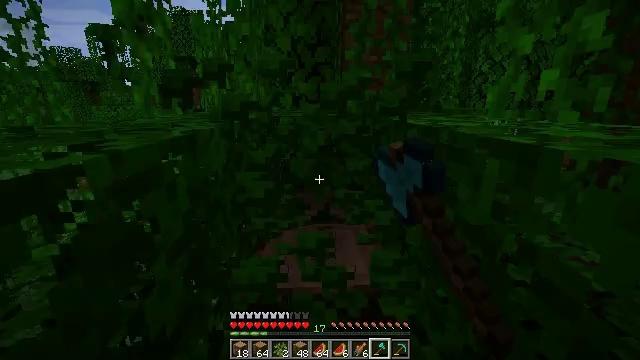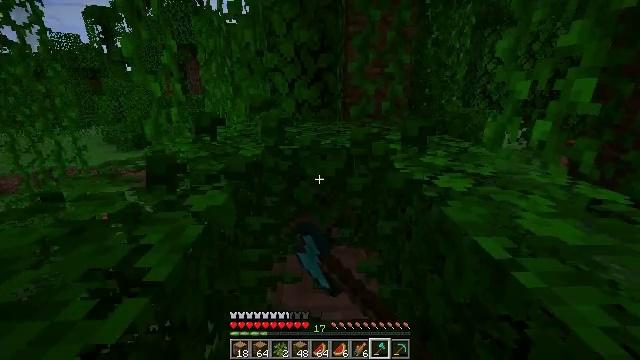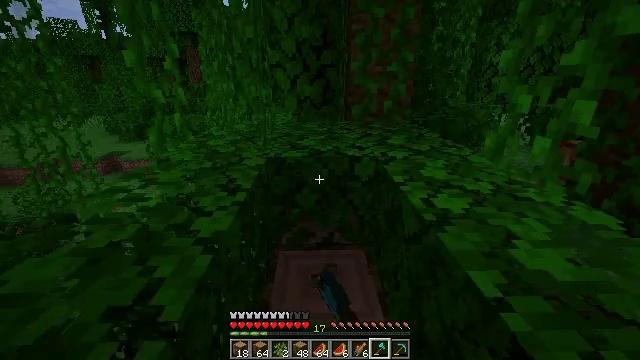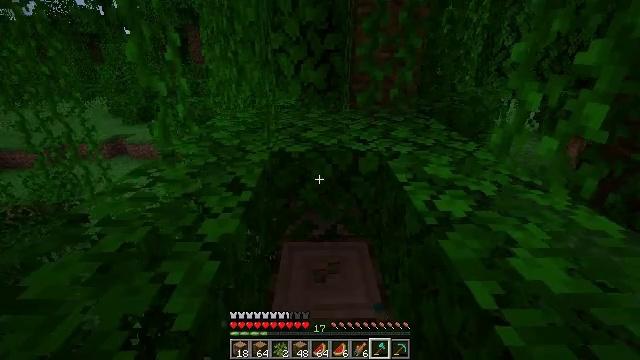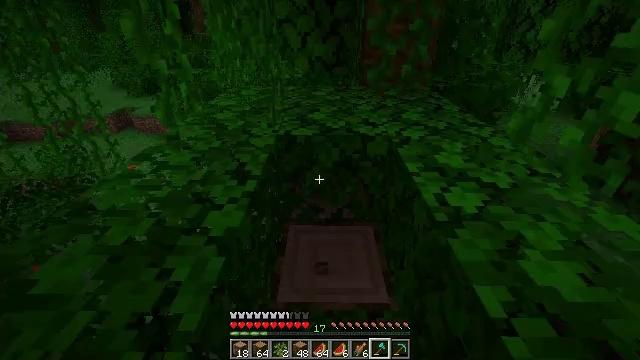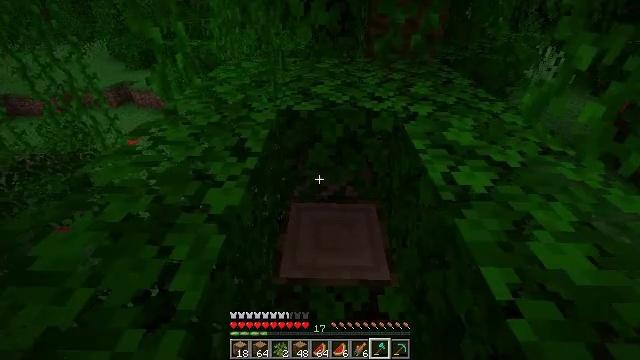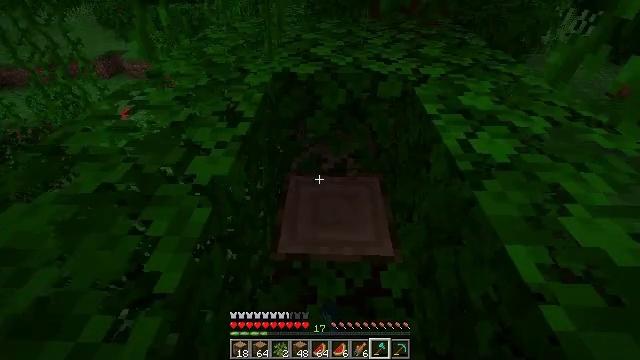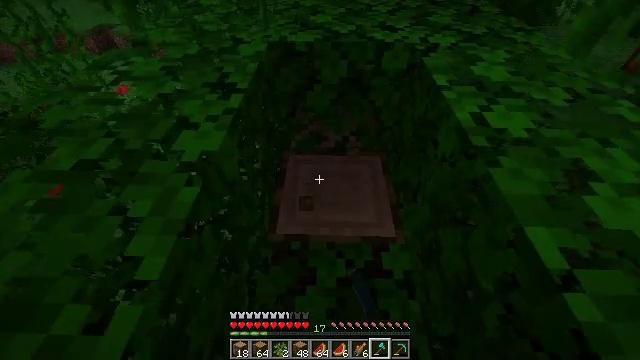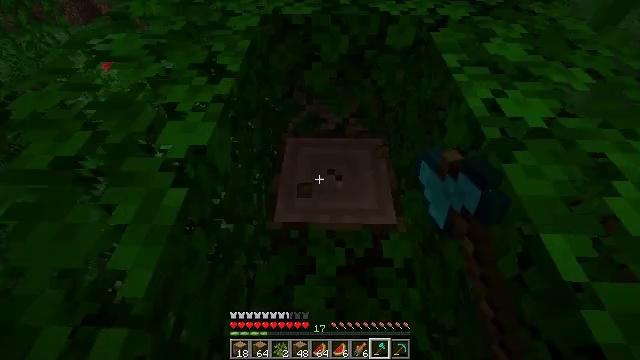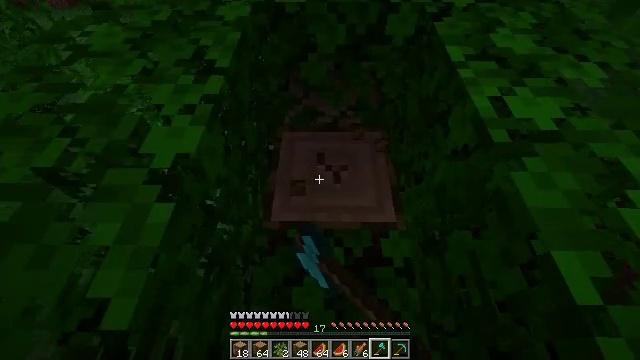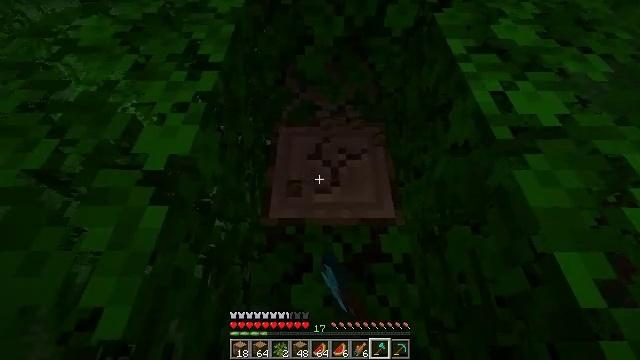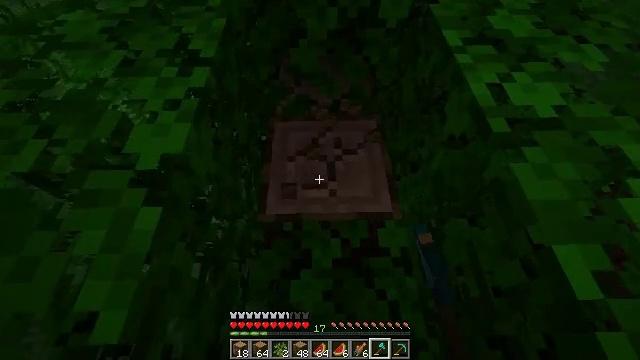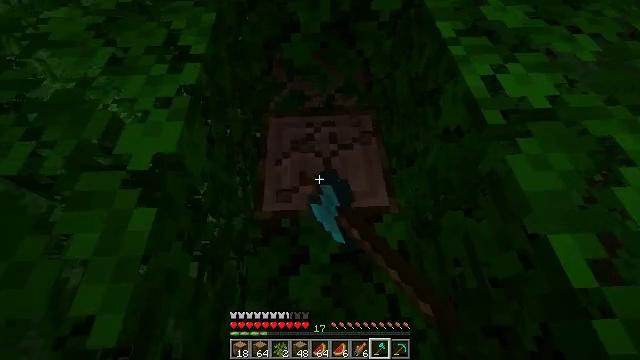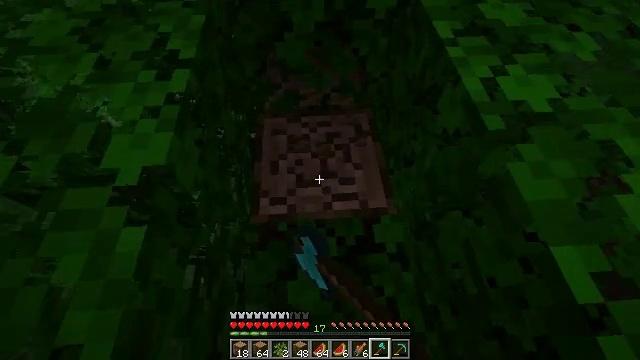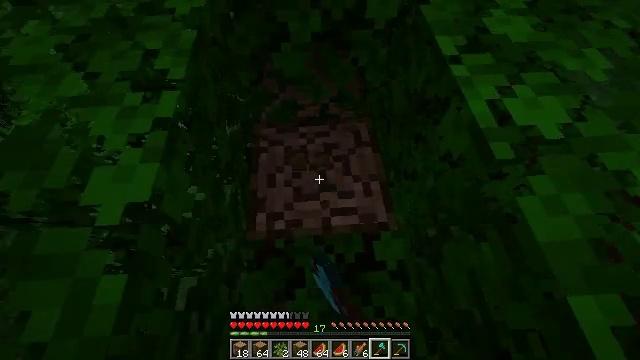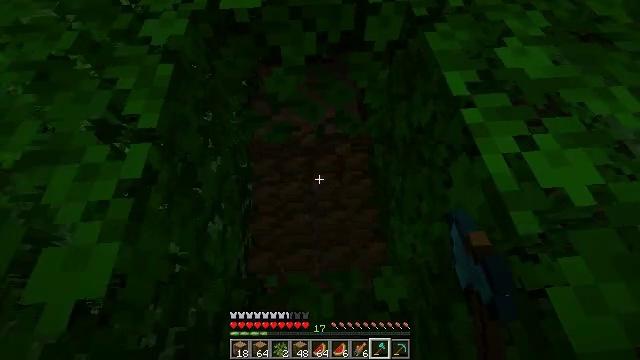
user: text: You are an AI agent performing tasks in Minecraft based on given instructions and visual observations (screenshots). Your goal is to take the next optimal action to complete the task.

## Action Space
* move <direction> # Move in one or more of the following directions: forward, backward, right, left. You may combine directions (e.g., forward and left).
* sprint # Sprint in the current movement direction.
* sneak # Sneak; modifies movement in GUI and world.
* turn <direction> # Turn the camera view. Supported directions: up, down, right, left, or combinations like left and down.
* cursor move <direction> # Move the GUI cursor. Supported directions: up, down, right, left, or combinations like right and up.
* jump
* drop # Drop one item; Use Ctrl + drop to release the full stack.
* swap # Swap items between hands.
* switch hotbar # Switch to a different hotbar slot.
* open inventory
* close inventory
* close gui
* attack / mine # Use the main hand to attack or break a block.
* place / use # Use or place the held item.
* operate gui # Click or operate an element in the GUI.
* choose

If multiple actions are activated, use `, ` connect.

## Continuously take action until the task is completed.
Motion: motion action
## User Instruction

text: Collect the jungle log for building.
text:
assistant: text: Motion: move forward, turn down, attack / mine, jump
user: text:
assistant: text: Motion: move forward, turn down, attack / mine, jump
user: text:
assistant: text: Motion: move forward, turn down, attack / mine
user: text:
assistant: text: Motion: move forward, turn left and down, attack / mine
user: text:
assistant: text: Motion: move forward, turn down, attack / mine
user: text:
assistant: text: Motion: move forward, turn down, attack / mine
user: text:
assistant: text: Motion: turn down, attack / mine
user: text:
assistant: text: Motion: turn down, attack / mine
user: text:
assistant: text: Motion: turn down, attack / mine
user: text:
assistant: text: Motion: turn down, attack / mine
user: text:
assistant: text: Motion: turn right and down, attack / mine
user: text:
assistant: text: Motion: turn right and down, attack / mine
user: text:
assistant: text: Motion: move forward, turn right and down, attack / mine
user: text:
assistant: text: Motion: move forward, attack / mine
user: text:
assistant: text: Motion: move forward, attack / mine
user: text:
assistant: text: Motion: move forward, attack / mine
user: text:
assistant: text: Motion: attack / mine
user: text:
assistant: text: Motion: attack / mine
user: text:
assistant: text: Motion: attack / mine
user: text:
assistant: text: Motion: attack / mine